Question: The standard ASP.NET MVC template in Visual Studio 2013 generates a page 'Register.cshtml' that defines the UI for registering new user into the system. I extended it to add a checkbox for "I accept the terms." Here is the code snippet:
'''
<div class="form-group">
@Html.LabelFor(m => m.ConfirmPassword, new { @class = "col-md-2 control-label" })
<div class="col-md-10">
@Html.PasswordFor(m => m.ConfirmPassword, new { @class = "form-control" })
</div>
</div>
<div class="form-group">
<div class="col-md-offset-2 col-md-10">
@Html.CheckBoxFor(m => m.AcceptTerms, new { @class = "form-control" })
@Html.Label("I accept", new { @class = "control-label" })
</div>
</div>
'''
The idea is that a chexkbox gets displayed below the password editbox. The text must get displayed on the right side of the checkbox.
Here is the partial image of how the output looks:

As you can see, the checkbox is getting center-aligned and "I accept" is flowing to the next line.
How can I keep the checkbox and the label together and also ensure that the checkbox is left-aligned with the editbox above it? Regards.
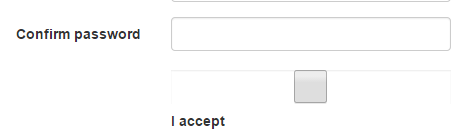
Answer: Do this...
'''
<label>
I accept
@Html.CheckBoxFor(m => m.AcceptTerms)
</label>
'''